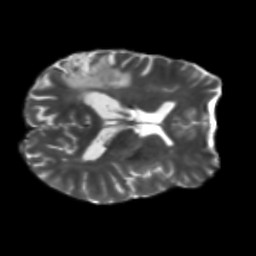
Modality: T2w
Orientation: axial
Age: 47
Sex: male
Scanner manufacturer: siemens
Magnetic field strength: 3 T
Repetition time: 5.47 s
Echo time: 0.0854 s